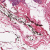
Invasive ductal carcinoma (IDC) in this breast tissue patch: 0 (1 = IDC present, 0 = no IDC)